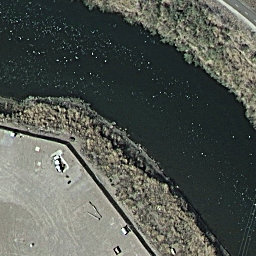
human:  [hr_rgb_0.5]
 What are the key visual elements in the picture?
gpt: river